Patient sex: M
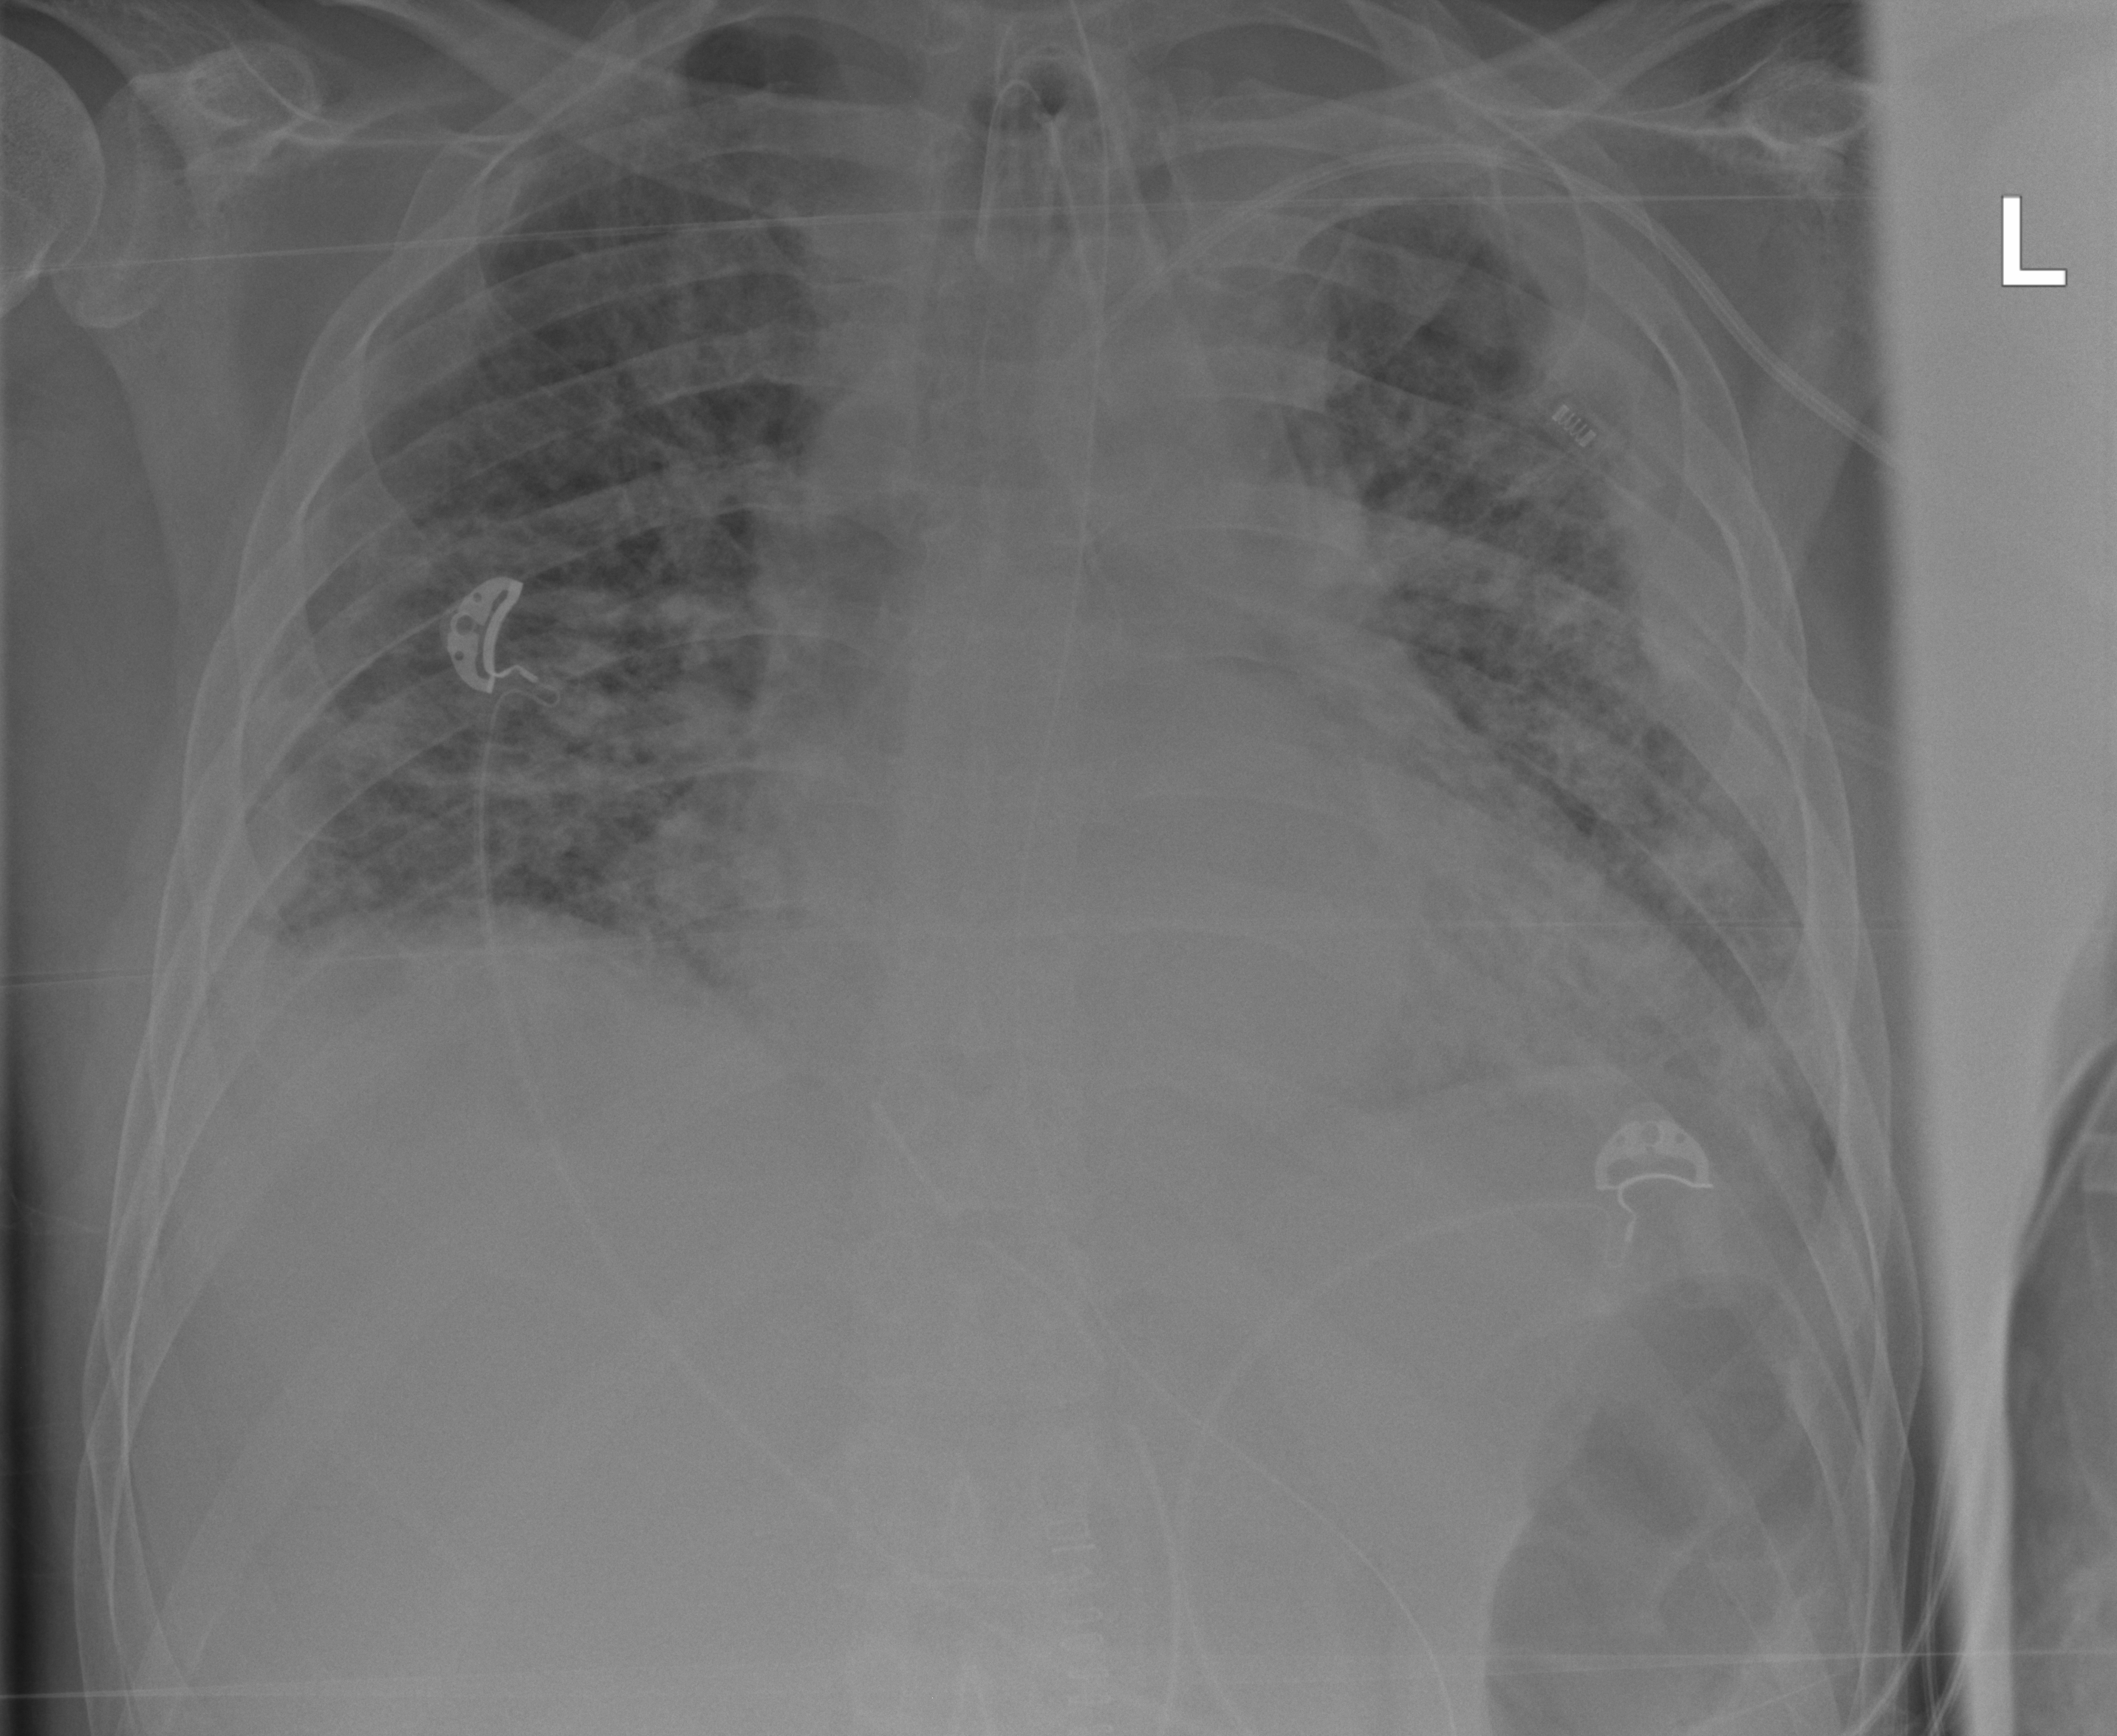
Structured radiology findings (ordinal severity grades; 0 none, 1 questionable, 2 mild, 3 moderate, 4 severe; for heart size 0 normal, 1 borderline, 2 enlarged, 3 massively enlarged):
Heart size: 2
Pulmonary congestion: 0
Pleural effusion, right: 2
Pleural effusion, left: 3
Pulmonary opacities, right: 3
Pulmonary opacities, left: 3
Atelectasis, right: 3
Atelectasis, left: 3